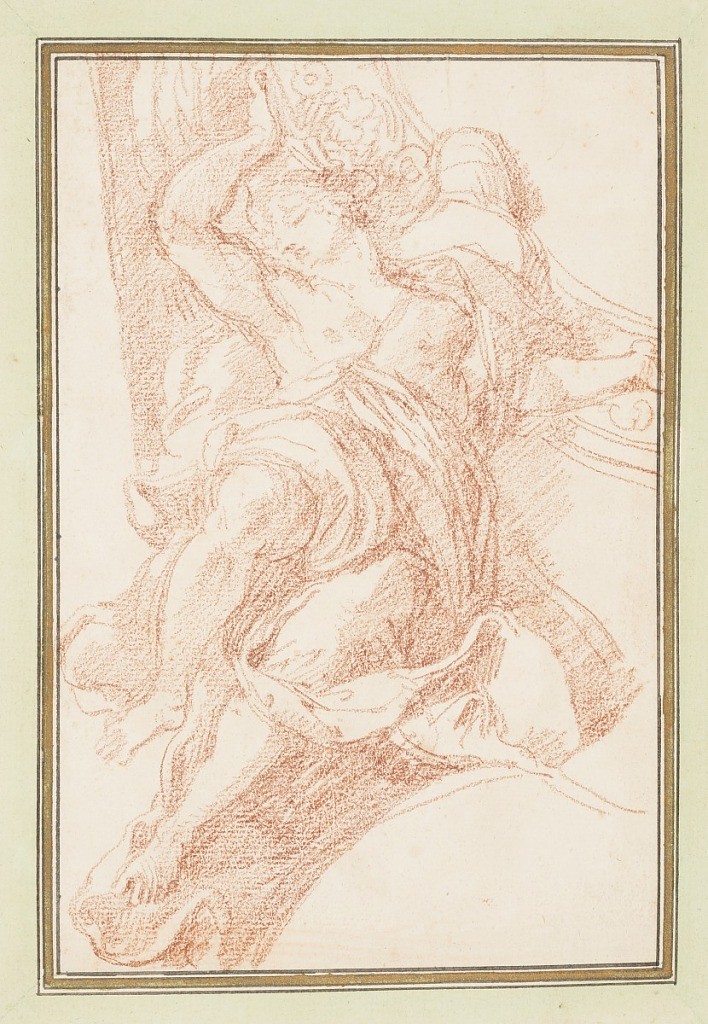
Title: Ceiling detail of figure and decorative motif
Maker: Jean-Robert Ango, French, active in Rome 1759 –1770, d. 1773
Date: ca. 1759–70
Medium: Red chalk on paper
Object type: Drawing
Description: Ceiling detail. Male figure with bent right knee, arms extended and eyes closed. A decorative motif for a ceiling is visible behind him.